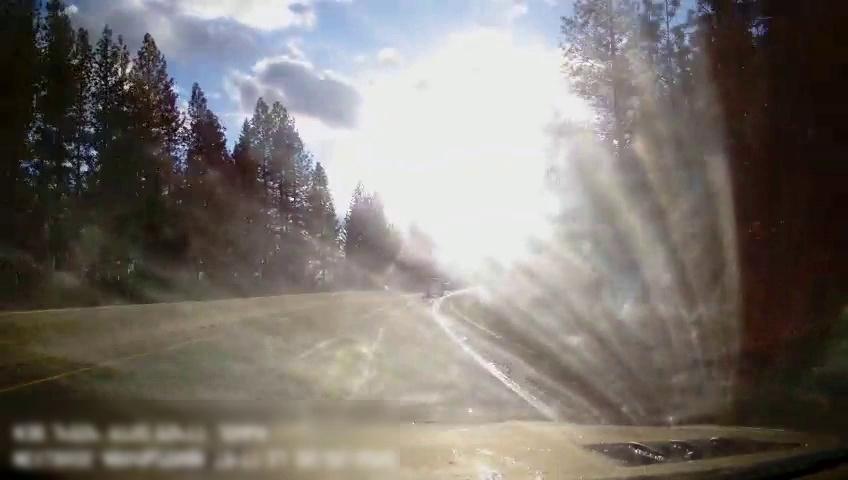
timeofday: Day
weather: Sunny
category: Drivable Space
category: Vehicles | Van
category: Lanes | Alternate Lane
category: Lanes | Current Lane
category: Lanes | Alternate Lane